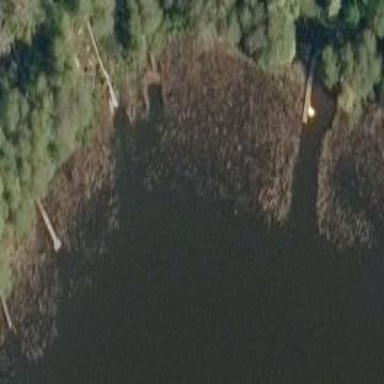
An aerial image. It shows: Wetland area dominated by reedbeds.